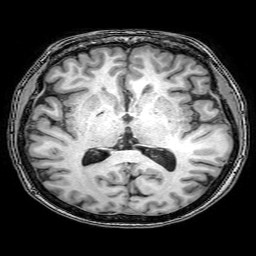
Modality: T1w
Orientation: coronal
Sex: female
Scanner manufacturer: philips
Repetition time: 0.008119 s
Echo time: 0.00371 s